Interaction volume radius: 10 \u00c5
Interaction volume height: 15 \u00c5
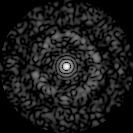
Disorder parameter: 0.8604